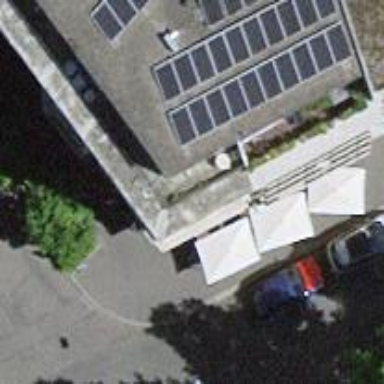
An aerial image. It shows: Cafe.